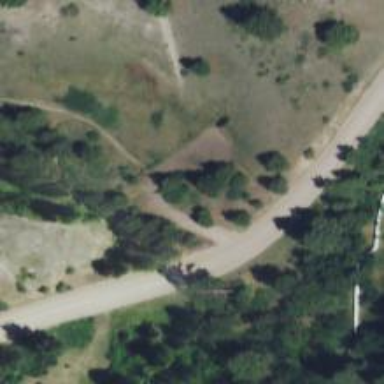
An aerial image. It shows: Service road.